Question: I have a gridview with template fields consisting of dropdowns and textboxes. 1 dropdown will be a so-called "master" dropdown that when the selected index changes, other dropdowns in the same row will be databinded using the selected value of the master dropdown.
I have this code for my ASPX
'''
<asp:GridView ID="gvEducations" runat="server" AutoGenerateColumns="false"
DataKeyNames="file2_id" onrowcancelingedit="gvEducations_RowCancelingEdit"
onrowdatabound="gvEducations_RowDataBound"
onrowdeleting="gvEducations_RowDeleting" onrowediting="gvEducations_RowEditing"
onrowupdating="gvEducations_RowUpdating">
<Columns>
<asp:BoundField HeaderText="file2_id" DataField="file2_id" ReadOnly="true" Visible="False"/>
<asp:TemplateField HeaderText="Education Establishment">
<ItemTemplate>
<%# Eval("education_establishment_code") %>
</ItemTemplate>
<EditItemTemplate>
<asp:DropDownList ID="ddlEditEducationEstablishment" runat="server"
OnSelectedIndexChanged="ddlEditEducationEstablishment_SelectedIndexChanged">
</asp:DropDownList>
</EditItemTemplate>
</asp:TemplateField>
<asp:TemplateField HeaderText="School">
<ItemTemplate>
<%# Eval("school_code") %>
</ItemTemplate>
<EditItemTemplate>
<asp:DropDownList ID="ddlEditSchool" runat="server"></asp:DropDownList>
</EditItemTemplate>
</asp:TemplateField>
<asp:TemplateField HeaderText="School Others" Visible="false">
<ItemTemplate>
<%# Eval("school_others") %>
</ItemTemplate>
<EditItemTemplate>
<asp:TextBox ID="txtEditSchoolOthers" runat="server" MaxLength="81"
Text='<%# Eval("school_others") %>'></asp:TextBox>
</EditItemTemplate>
</asp:TemplateField>
<asp:TemplateField HeaderText="Start Date">
<ItemTemplate>
<%# Convert.ToDateTime(Eval("start_date")).ToString("d")%>
</ItemTemplate>
<EditItemTemplate>
<asp:TextBox ID="txtEditStartDate" runat="server" type="date"
Text='<%# Bind("start_date", "{0:yyyy-MM-dd}") %>'></asp:TextBox>
</EditItemTemplate>
</asp:TemplateField>
<asp:TemplateField HeaderText="End Date">
<ItemTemplate>
<%# Convert.ToDateTime(Eval("end_date")).ToString("d")%>
</ItemTemplate>
<EditItemTemplate>
<asp:TextBox ID="txtEditEndDate" runat="server" type="date"
Text='<%# Bind("end_date", "{0:yyyy-MM-dd}") %>'></asp:TextBox>
</EditItemTemplate>
</asp:TemplateField>
<asp:TemplateField HeaderText="Branch Of Study 1">
<ItemTemplate>
<%# Eval("branch_of_study_1_code") %>
</ItemTemplate>
<EditItemTemplate>
<asp:DropDownList ID="ddlEditBranchOfStudy1" runat="server"></asp:DropDownList>
</EditItemTemplate>
</asp:TemplateField>
<asp:TemplateField HeaderText="Certificate">
<ItemTemplate>
<%# Eval("certificate_code") %>
</ItemTemplate>
<EditItemTemplate>
<asp:DropDownList ID="ddlEditCertificate" runat="server"></asp:DropDownList>
</EditItemTemplate>
</asp:TemplateField>
<asp:TemplateField HeaderText="Course Appraisal">
<ItemTemplate>
<%# Eval("course_appraisal") %>
</ItemTemplate>
<EditItemTemplate>
<asp:TextBox ID="txtEditCourseAppraisal" runat="server" MaxLength="30"
Text='<%# Eval("course_appraisal") %>'></asp:TextBox>
</EditItemTemplate>
</asp:TemplateField>
<asp:TemplateField HeaderText="Branch Of Study 2">
<ItemTemplate>
<%# Eval("branch_of_study_2_code") %>
</ItemTemplate>
<EditItemTemplate>
<asp:DropDownList ID="ddlEditBranchOfStudy2" runat="server"></asp:DropDownList>
</EditItemTemplate>
</asp:TemplateField>
<asp:TemplateField HeaderText="Edit">
<ItemTemplate>
<asp:Button ID="btnEdit" runat="server" Text="Edit" CommandName="Edit" UseSubmitBehavior="false"/>
</ItemTemplate>
<EditItemTemplate>
<asp:Button ID="btnSave" runat="server" Text="Save" CommandName="Update" UseSubmitBehavior="false"/>
<asp:Button ID="btnCanel" runat="server" Text="Cancel" CommandName="Cancel" UseSubmitBehavior="false"/>
</EditItemTemplate>
</asp:TemplateField>
<asp:TemplateField HeaderText="Delete">
<ItemTemplate>
<asp:Button ID="btnDelete" runat="server" Text="Delete" CommandName="Delete" UseSubmitBehavior="false"/>
</ItemTemplate>
</asp:TemplateField>
</Columns>
</asp:GridView>
'''
Code behind (RowDataBound Gridview events)
'''
protected void gvEducations_RowDataBound(object sender, GridViewRowEventArgs e)
{
if (e.Row.RowType == DataControlRowType.DataRow && gvEducations.EditIndex == e.Row.RowIndex)
{
int file2Id = int.Parse(gvEducations.DataKeys[e.Row.RowIndex].Value.ToString());
DataTable dt = new DataTable();
dt = file2BLO.SelectSpecificFile2(file2Id);
DropDownList ddlEditEducationEstablishment =
(DropDownList)e.Row.FindControl("ddlEditEducationEstablishment");
ddlEditEducationEstablishment.DataSource =
educationEstablishmentBLO.SelectAllEducationEstablishment();
ddlEditEducationEstablishment.DataValueField = "education_establishment_code";
ddlEditEducationEstablishment.DataTextField = "education_establishment";
ddlEditEducationEstablishment.DataBind();
ddlEditEducationEstablishment.SelectedValue =
dt.Rows[0]["education_establishment_code"].ToString();
string educationEstablishmentCode = ddlEditEducationEstablishment.SelectedValue;
DropDownList ddlEditSchool = (DropDownList)e.Row.FindControl("ddlEditSchool");
ddlEditSchool.DataSource =
schoolBLO.SelectSchoolOfEstablishment(educationEstablishmentCode);
ddlEditSchool.DataValueField = "school_code";
ddlEditSchool.DataTextField = "school";
ddlEditSchool.DataBind();
ddlEditSchool.SelectedValue = dt.Rows[0]["school_code"].ToString();
DropDownList ddlEditBranchOfStudy1 = (DropDownList)e.Row.FindControl
("ddlEditBranchOfStudy1");
ddlEditBranchOfStudy1.DataSource = branchOfStudyBLO.
SelectBranchOfEstablishment(educationEstablishmentCode);
ddlEditBranchOfStudy1.DataValueField = "branch_of_study_code";
ddlEditBranchOfStudy1.DataTextField = "branch_of_study";
ddlEditBranchOfStudy1.DataBind();
ddlEditBranchOfStudy1.SelectedValue = dt.Rows[0]["branch_of_study_1_code"].ToString();
DropDownList ddlEditCertificate = (DropDownList)e.Row.FindControl
("ddlEditCertificate");
ddlEditCertificate.DataSource = certificateBLO.
SelectCertificateOfEstablishment(educationEstablishmentCode);
ddlEditCertificate.DataValueField = "certificate_code";
ddlEditCertificate.DataTextField = "certificate";
ddlEditCertificate.DataBind();
ddlEditCertificate.SelectedValue = dt.Rows[0]["certificate_code"].ToString();
DropDownList ddlEditBranchOfStudy2 = (DropDownList)e.Row.
FindControl("ddlEditBranchOfStudy2");
ddlEditBranchOfStudy2.DataSource = branchOfStudyBLO.
SelectBranchOfEstablishment(educationEstablishmentCode);
ddlEditBranchOfStudy2.DataValueField = "branch_of_study_code";
ddlEditBranchOfStudy2.DataTextField = "branch_of_study";
ddlEditBranchOfStudy2.DataBind();
ddlEditBranchOfStudy2.SelectedValue = dt.Rows[0]["branch_of_study_1_code"].ToString();
}
}
'''
This is what I have tried:
'''
protected void ddlEditEducationEstablishment_SelectedIndexChanged(object sender, EventArgs e)
{
//if (e.Row.RowType == DataControlRowType.DataRow && gvEducations.EditIndex == e.Row.RowIndex)
//{
// DropDownList ddlEditEducationEstablishment =
// (DropDownList)e.Row.FindControl("ddlEditEducationEstablishment");
// string educationEstablishmentCode = ddlEditEducationEstablishment.SelectedValue;
// DropDownList ddlEditSchool = (DropDownList)e.Row.FindControl("ddlEditSchool");
// ddlEditSchool.DataSource =
// schoolBLO.SelectSchoolOfEstablishment(educationEstablishmentCode);
// ddlEditSchool.DataValueField = "school_code";
// ddlEditSchool.DataTextField = "school";
// ddlEditSchool.DataBind();
// DropDownList ddlEditBranchOfStudy1 = (DropDownList)e.Row.FindControl
// ("ddlEditBranchOfStudy1");
// ddlEditBranchOfStudy1.DataSource = branchOfStudyBLO.
// SelectBranchOfEstablishment(educationEstablishmentCode);
// ddlEditBranchOfStudy1.DataValueField = "branch_of_study_code";
// ddlEditBranchOfStudy1.DataTextField = "branch_of_study";
// ddlEditBranchOfStudy1.DataBind();
// DropDownList ddlEditCertificate = (DropDownList)e.Row.FindControl
// ("ddlEditCertificate");
// ddlEditCertificate.DataSource = certificateBLO.
// SelectCertificateOfEstablishment(educationEstablishmentCode);
// ddlEditCertificate.DataValueField = "certificate_code";
// ddlEditCertificate.DataTextField = "certificate";
// ddlEditCertificate.DataBind();
// DropDownList ddlEditBranchOfStudy2 = (DropDownList)e.Row.
// FindControl("ddlEditBranchOfStudy2");
// ddlEditBranchOfStudy2.DataSource = branchOfStudyBLO.
// SelectBranchOfEstablishment(educationEstablishmentCode);
// ddlEditBranchOfStudy2.DataValueField = "branch_of_study_code";
// ddlEditBranchOfStudy2.DataTextField = "branch_of_study";
// ddlEditBranchOfStudy2.DataBind();
//}
}
'''
What I want is that when I select in the first dropdown, the other dropdowns will be databinded again using the selected value in the first dropdown. Refer to the image below.

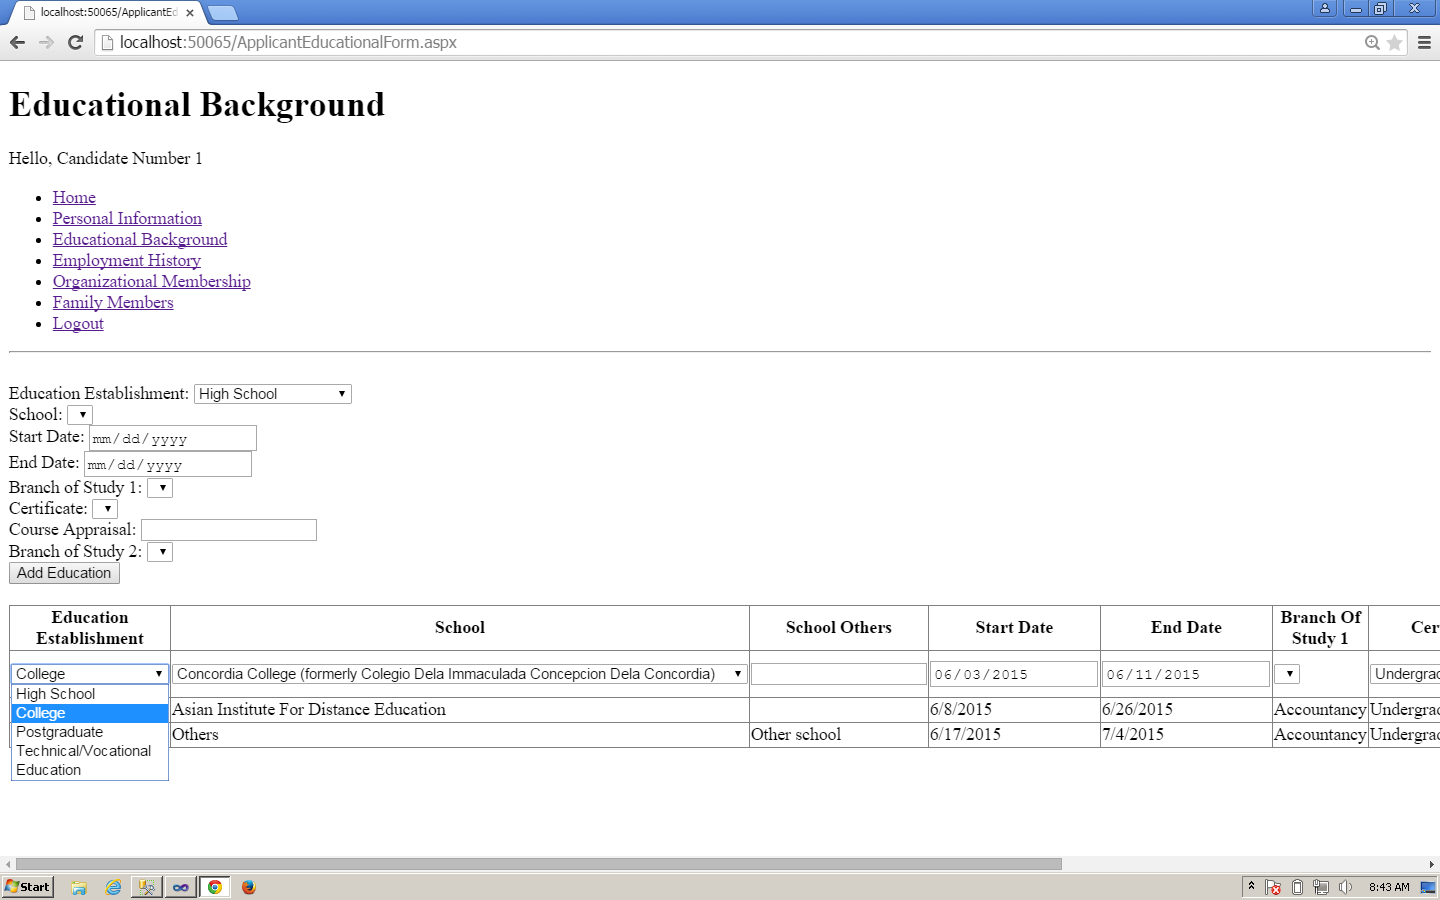
Answer: Like I said in my comment, you need to find the GridViewRow that your DropDownList is contained within. With that row, you can then find all your other DropDownLists. You are on the right track by finding each of the other DropDownLists, but you aren't looking for them in the correct location.
'''
protected void ddlEditEducationEstablishment_SelectedIndexChanged(object sender, EventArgs e)
{
// Get the master DropDownList and its value
DropDownList ddlEditEducationEstablishment = (DropDownList)sender;
string educationEstablishmentCode = ddlEditEducationEstablishment.SelectedValue;
// Get the GridViewRow in which this master DropDownList exists
GridViewRow row = (GridViewRow)ddlEditEducationEstablishment.NamingContainer;
// Find all of the other DropDownLists within the same row and bind them
DropDownList ddlEditSchool = (DropDownList)row.FindControl("ddlEditSchool");
ddlEditSchool.DataSource = schoolBLO.SelectSchoolOfEstablishment(educationEstablishmentCode);
ddlEditSchool.DataValueField = "school_code";
ddlEditSchool.DataTextField = "school";
ddlEditSchool.DataBind();
// etc...
}
'''